Question:
Why it's happening ?
How can I enable it ?
---
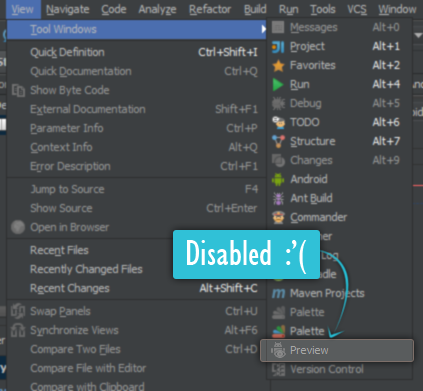
Answer: Maybe you try to enable preview from wrong context? Double click any of your layout and you will see your preview design or xml code. If it xml, you will have tabs Design/Text on the bottom of center column. Just switch it to Design.